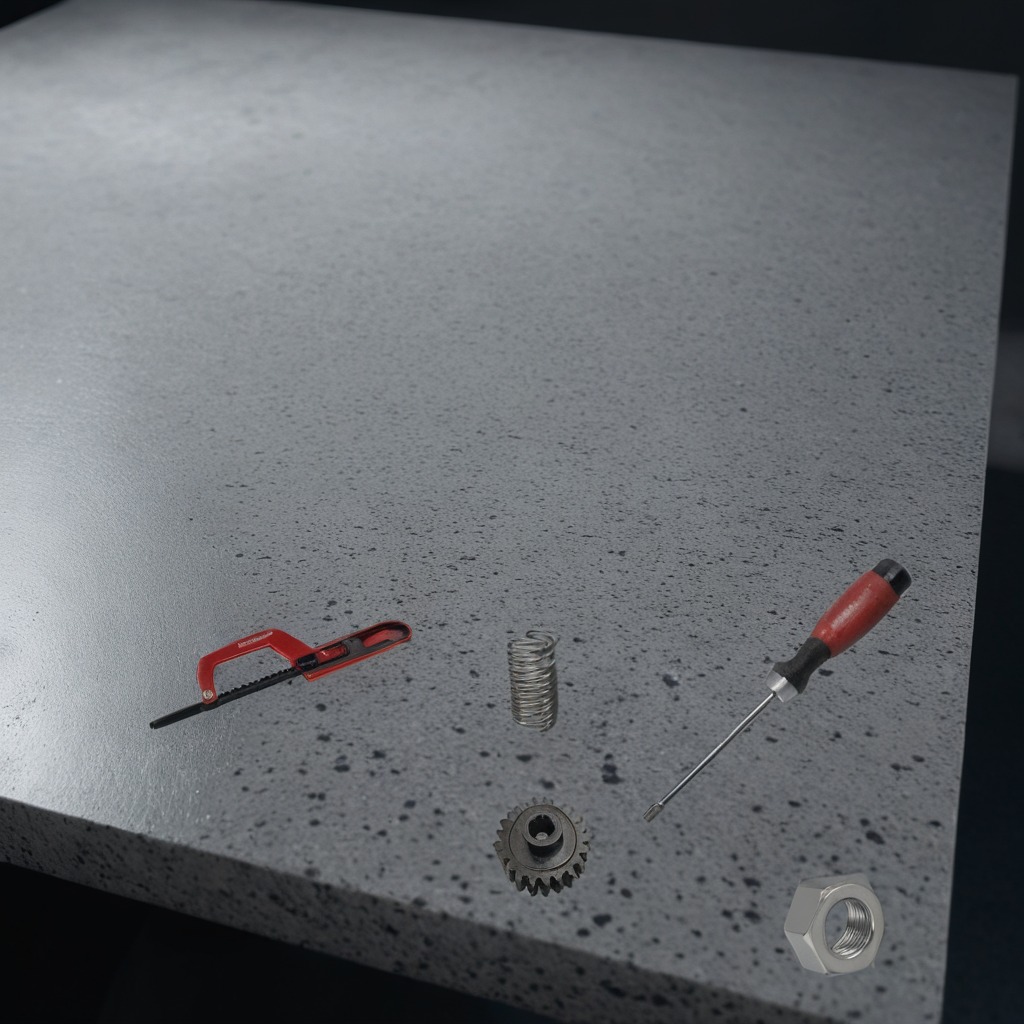
A steel gear with teeth, a coiled metal spring, a handheld metal saw, a screwdriver, and a metal nut are lying on a clean granite table inside a workshop at night.